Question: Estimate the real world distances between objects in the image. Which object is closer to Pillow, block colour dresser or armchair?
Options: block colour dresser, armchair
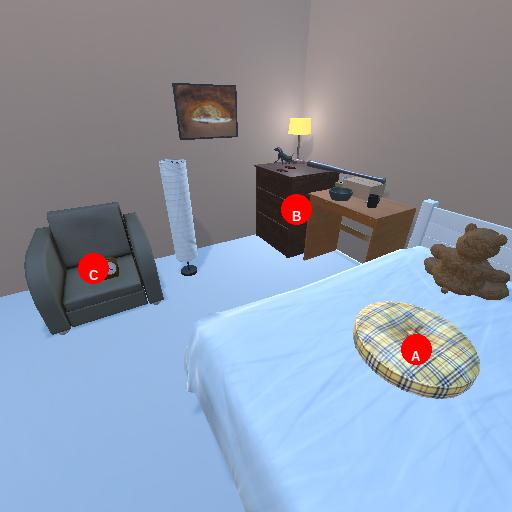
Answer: block colour dresser